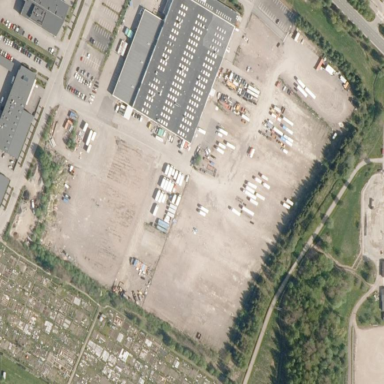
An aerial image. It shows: Industrial depot area.